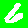
Digit: 6